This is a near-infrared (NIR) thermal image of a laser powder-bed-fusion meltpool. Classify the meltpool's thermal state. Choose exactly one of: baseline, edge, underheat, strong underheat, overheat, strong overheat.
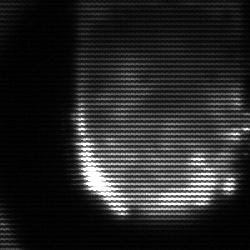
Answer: baseline